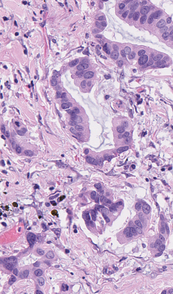
Tumor epithelial tissue: yes
Tumor-associated stroma tissue: yes
Normal tissue: no